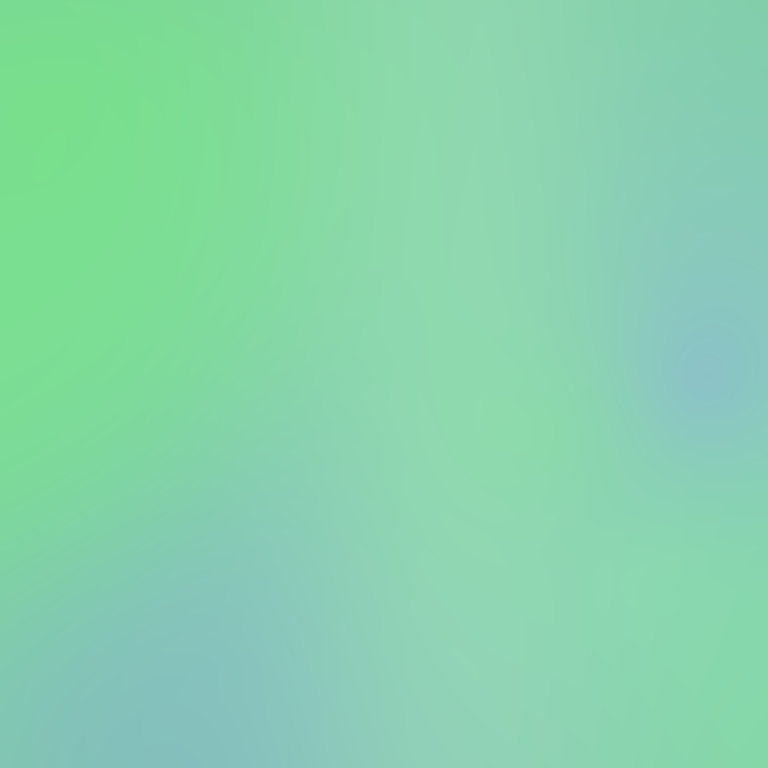
Abstract light effect, smooth gradient from soft green to light blue, calm atmosphere, diffuse light, no room, no furniture, no objects.